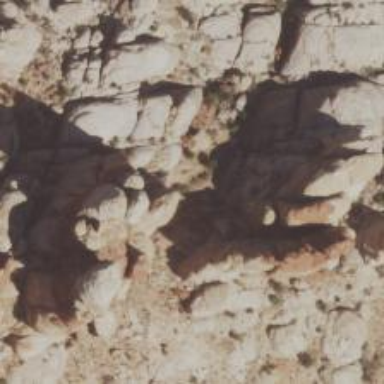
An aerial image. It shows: Cliff in nature.